Question: Hieveryone, one question.I apply the background of infowindows like this:
'android:background="#55000000"'
but there seems to be a white background always behind it, is it possible to get rid of that?
Thank you!

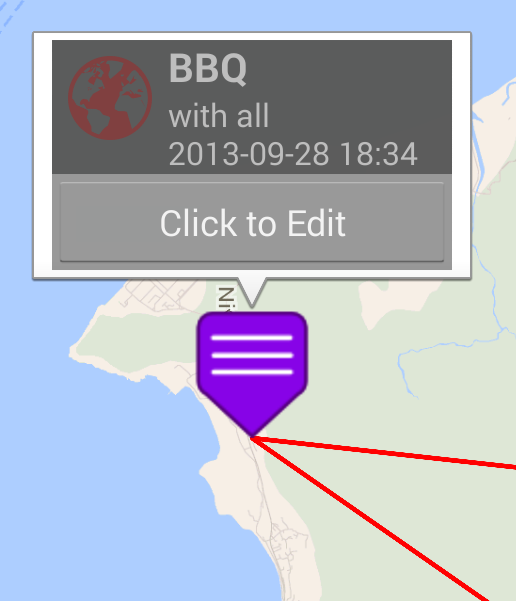
Answer: Implement your own InfoWindowAdapter for custom designing infoWindow
Example code
'''
private final View mWindow;
public MarkerAdapter() {
mWindow = getLayoutInflater().inflate(R.layout.custom_info_window,
null);
}
@Override
public View getInfoContents(Marker mark) {
return null;
}
@Override
public View getInfoWindow(Marker marker) {
render(marker, mWindow);
return mWindow;
}
private void render(Marker marker, View view) {
int badge;
// Use the equals() method on a Marker to check for equals. Do not
// use ==.
badge = R.drawable.ic_launcher;
((ImageView) view.findViewById(R.id.badge)).setImageResource(badge);
String title = marker.getTitle();
TextView titleUi = ((TextView) view.findViewById(R.id.title));
titleUi.setText(title);
String snippet = marker.getSnippet();
TextView snippetUi = ((TextView) view.findViewById(R.id.snippet));
snippetUi.setText(snippet);
}
}
'''
Then call it as
'''
mMap.setInfoWindowAdapter(new MarkerAdapter());
'''